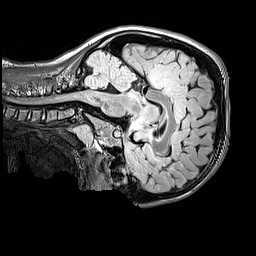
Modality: FLAIR
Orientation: sagittal
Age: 10
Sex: male
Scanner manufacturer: siemens
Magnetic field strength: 3 T
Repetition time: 5 s
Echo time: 0.388 s